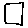
Label: square